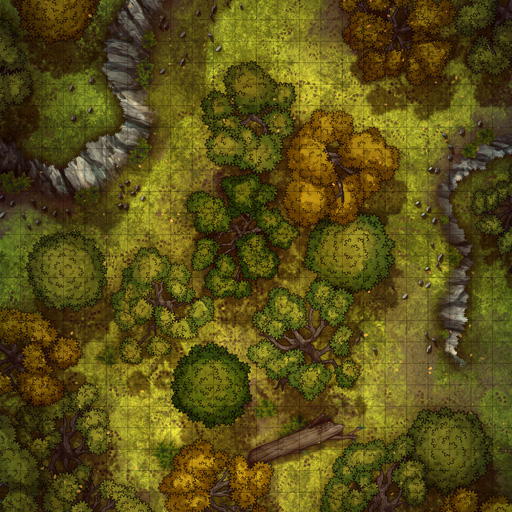
A D&D Grid Map forest with cliffs (Forest Encounter Map)